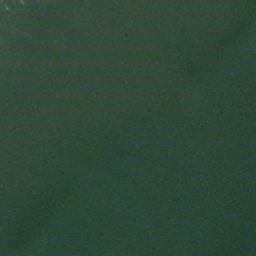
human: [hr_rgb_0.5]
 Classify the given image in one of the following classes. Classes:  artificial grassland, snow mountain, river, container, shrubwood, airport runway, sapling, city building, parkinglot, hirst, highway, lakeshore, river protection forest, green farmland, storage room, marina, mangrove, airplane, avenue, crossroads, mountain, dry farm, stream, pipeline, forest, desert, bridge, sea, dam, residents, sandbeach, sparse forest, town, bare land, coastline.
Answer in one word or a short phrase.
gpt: sea